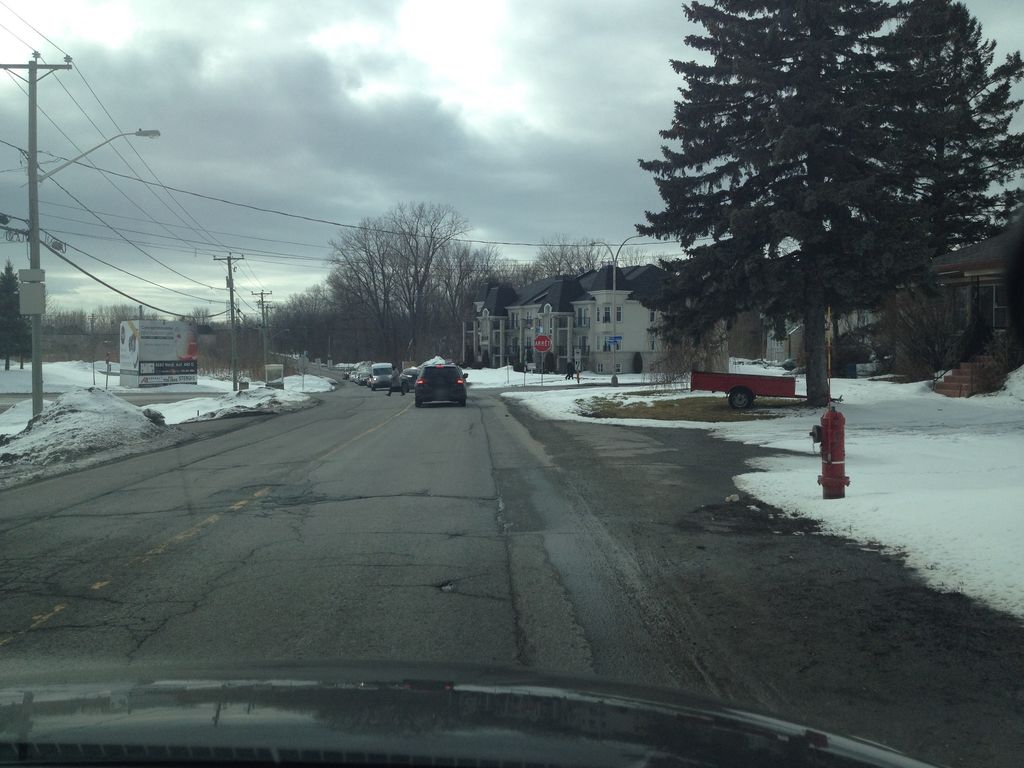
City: montreal